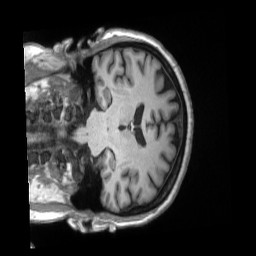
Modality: T1w
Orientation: coronal
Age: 58
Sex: female
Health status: ill
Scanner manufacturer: siemens
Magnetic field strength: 3 T
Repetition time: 2.2 s
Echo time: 0.00157 s